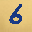
Label: 6